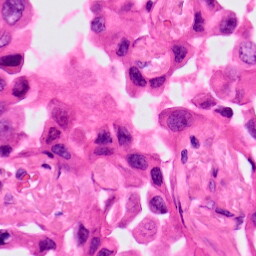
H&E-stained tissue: Lung